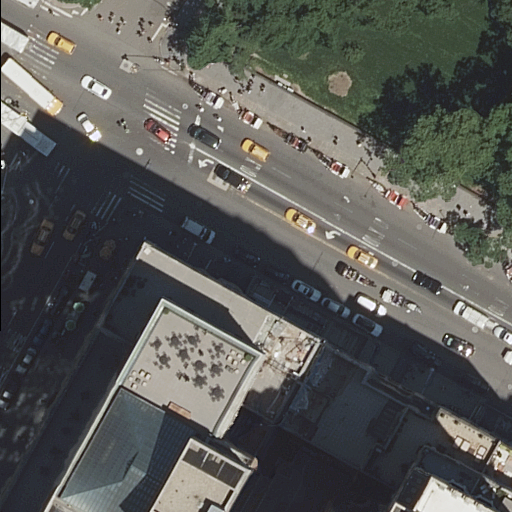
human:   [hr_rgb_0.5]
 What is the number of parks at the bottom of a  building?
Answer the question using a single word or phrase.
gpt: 0

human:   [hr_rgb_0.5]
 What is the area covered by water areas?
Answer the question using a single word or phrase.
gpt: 0m2

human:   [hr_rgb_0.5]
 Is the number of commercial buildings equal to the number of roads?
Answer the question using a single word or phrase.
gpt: no

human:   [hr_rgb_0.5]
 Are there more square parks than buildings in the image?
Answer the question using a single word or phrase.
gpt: no

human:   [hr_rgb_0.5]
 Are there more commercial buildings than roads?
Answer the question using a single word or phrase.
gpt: no

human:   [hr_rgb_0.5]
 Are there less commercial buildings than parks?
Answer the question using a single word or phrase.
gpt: yes

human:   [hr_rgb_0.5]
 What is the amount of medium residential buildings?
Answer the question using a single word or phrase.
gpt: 0

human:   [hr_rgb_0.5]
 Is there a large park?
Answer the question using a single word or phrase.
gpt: yes

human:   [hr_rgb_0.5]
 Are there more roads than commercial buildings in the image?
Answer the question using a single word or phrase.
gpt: yes

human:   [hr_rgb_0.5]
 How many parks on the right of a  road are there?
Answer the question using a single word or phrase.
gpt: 1

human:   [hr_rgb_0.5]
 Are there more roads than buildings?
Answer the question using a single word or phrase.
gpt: yes

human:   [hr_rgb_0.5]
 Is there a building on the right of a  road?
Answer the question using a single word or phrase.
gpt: yes

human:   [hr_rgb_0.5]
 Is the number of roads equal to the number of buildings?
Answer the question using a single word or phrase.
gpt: no

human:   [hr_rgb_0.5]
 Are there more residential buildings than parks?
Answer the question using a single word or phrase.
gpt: yes

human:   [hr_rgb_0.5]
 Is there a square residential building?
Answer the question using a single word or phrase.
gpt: no

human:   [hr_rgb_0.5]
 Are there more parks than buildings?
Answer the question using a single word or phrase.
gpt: no

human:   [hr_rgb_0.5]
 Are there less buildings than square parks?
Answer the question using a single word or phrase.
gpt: no

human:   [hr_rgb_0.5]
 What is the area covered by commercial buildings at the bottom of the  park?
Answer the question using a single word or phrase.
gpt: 0m2

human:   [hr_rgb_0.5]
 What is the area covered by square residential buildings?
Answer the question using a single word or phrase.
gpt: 0m2

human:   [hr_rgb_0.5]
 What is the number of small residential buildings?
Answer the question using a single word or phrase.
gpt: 0

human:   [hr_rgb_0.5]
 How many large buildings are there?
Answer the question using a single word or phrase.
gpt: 2

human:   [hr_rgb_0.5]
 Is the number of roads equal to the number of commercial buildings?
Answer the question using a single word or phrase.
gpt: no

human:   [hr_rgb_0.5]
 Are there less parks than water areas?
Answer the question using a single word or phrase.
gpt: no

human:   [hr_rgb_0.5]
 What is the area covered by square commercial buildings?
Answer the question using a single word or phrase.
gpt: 0m2

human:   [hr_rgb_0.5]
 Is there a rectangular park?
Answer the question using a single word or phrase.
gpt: yes

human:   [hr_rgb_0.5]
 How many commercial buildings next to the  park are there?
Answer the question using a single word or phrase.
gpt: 0

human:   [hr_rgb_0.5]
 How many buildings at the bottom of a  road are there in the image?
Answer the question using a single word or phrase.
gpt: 2

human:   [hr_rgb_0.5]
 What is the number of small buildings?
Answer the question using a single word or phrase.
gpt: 0

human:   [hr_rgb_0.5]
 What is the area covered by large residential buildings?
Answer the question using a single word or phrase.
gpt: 2355m2

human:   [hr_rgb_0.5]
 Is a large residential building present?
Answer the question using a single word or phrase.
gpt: yes

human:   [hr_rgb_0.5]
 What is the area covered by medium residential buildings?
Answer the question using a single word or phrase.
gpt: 0m2

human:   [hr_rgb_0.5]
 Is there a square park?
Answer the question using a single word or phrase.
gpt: no

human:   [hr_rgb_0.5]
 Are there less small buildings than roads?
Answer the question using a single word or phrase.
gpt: yes

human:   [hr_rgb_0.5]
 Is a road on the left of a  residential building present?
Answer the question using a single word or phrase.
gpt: yes

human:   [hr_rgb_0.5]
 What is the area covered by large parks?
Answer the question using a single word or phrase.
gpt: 10625m2

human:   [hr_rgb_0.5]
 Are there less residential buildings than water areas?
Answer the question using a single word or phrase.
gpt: no